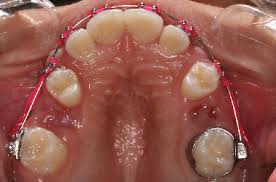
Condition: hypodontia